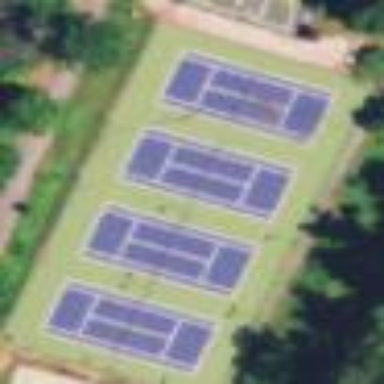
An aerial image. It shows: Tennis court in leisure pitch.